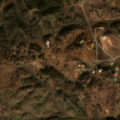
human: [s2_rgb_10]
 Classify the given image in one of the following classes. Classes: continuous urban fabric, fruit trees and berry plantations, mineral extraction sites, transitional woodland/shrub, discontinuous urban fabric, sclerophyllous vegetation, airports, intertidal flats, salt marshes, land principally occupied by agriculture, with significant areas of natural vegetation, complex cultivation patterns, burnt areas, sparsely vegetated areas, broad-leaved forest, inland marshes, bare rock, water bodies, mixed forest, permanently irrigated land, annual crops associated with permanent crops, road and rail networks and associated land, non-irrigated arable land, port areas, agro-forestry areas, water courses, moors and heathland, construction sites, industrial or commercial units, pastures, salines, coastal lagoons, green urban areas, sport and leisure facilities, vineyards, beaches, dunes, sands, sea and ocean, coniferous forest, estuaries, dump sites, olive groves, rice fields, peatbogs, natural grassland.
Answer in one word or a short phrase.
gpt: pastures, agro-forestry areas, transitional woodland/shrub